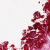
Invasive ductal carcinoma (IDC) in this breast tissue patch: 0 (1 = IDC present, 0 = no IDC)